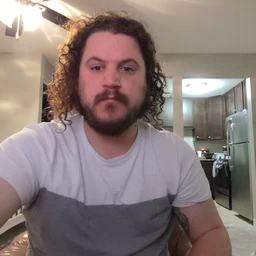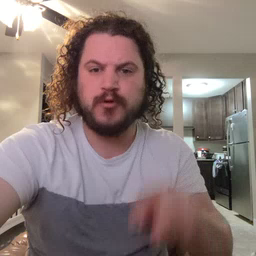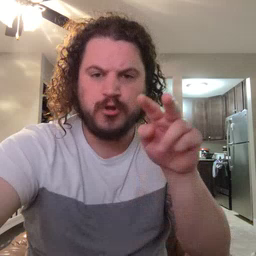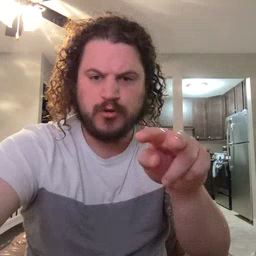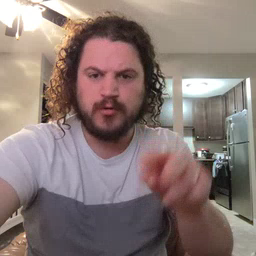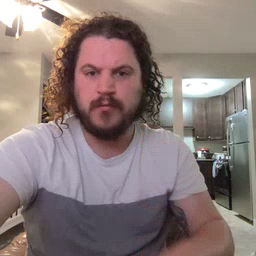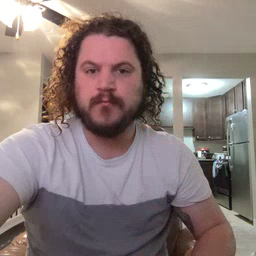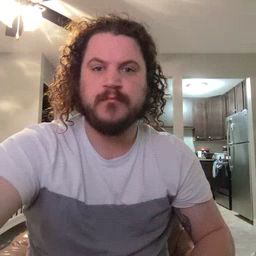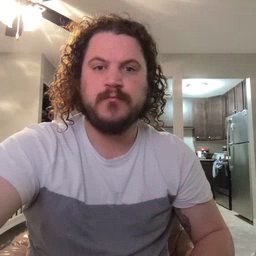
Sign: look